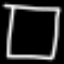
Label: square